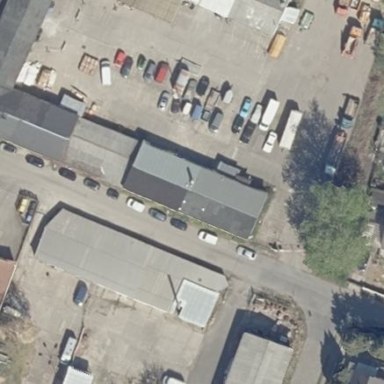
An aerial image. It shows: Commercial building.